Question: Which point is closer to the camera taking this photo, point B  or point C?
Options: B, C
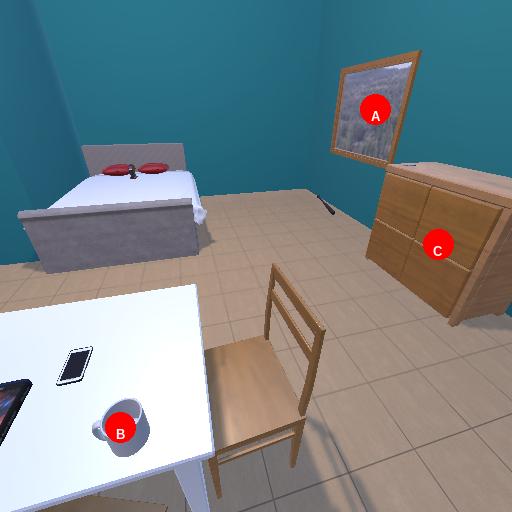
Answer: B